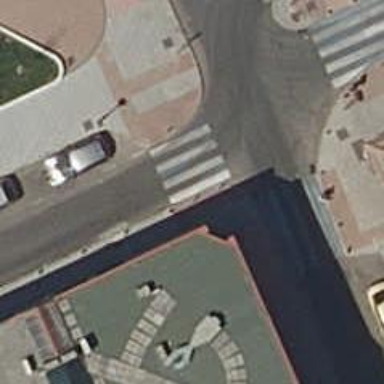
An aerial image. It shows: Marked crossing on footway.